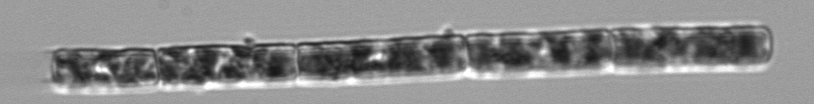
Label: Guinardia_delicatula